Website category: auto
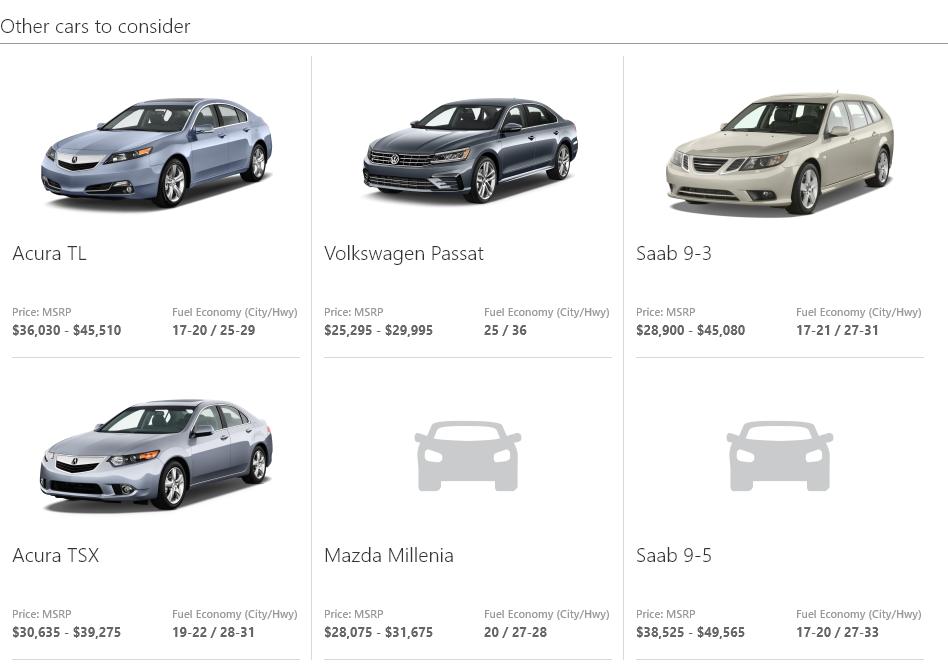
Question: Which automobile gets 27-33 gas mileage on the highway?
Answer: Saab 9-5

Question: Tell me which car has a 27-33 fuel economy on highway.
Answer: Saab 9-5

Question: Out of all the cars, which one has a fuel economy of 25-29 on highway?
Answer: Acura TL

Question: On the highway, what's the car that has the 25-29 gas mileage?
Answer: Acura TL

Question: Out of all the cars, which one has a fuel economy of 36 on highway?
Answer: Volkswagen Passat

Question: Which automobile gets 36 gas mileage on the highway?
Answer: Volkswagen Passat

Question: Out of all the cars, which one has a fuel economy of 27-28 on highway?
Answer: Mazda Millenia

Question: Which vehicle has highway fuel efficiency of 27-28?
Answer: Mazda Millenia

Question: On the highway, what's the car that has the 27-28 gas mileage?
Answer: Mazda Millenia

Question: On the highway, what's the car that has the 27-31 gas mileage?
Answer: Saab 9-3

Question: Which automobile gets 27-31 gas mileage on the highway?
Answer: Saab 9-3

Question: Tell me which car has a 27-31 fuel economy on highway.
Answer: Saab 9-3